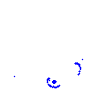
Particle: proton